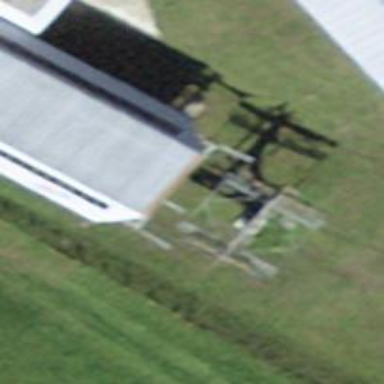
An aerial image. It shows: Pylon for aerialway.